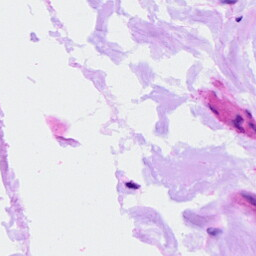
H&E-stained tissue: Ovarian